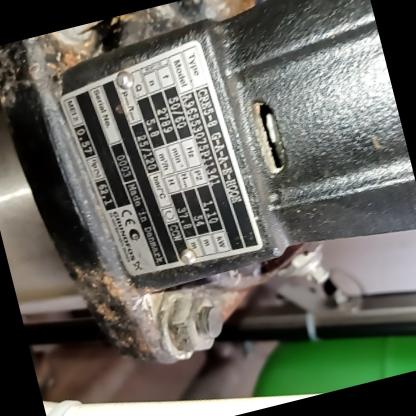
Klasa: tabliczka-znamionowa